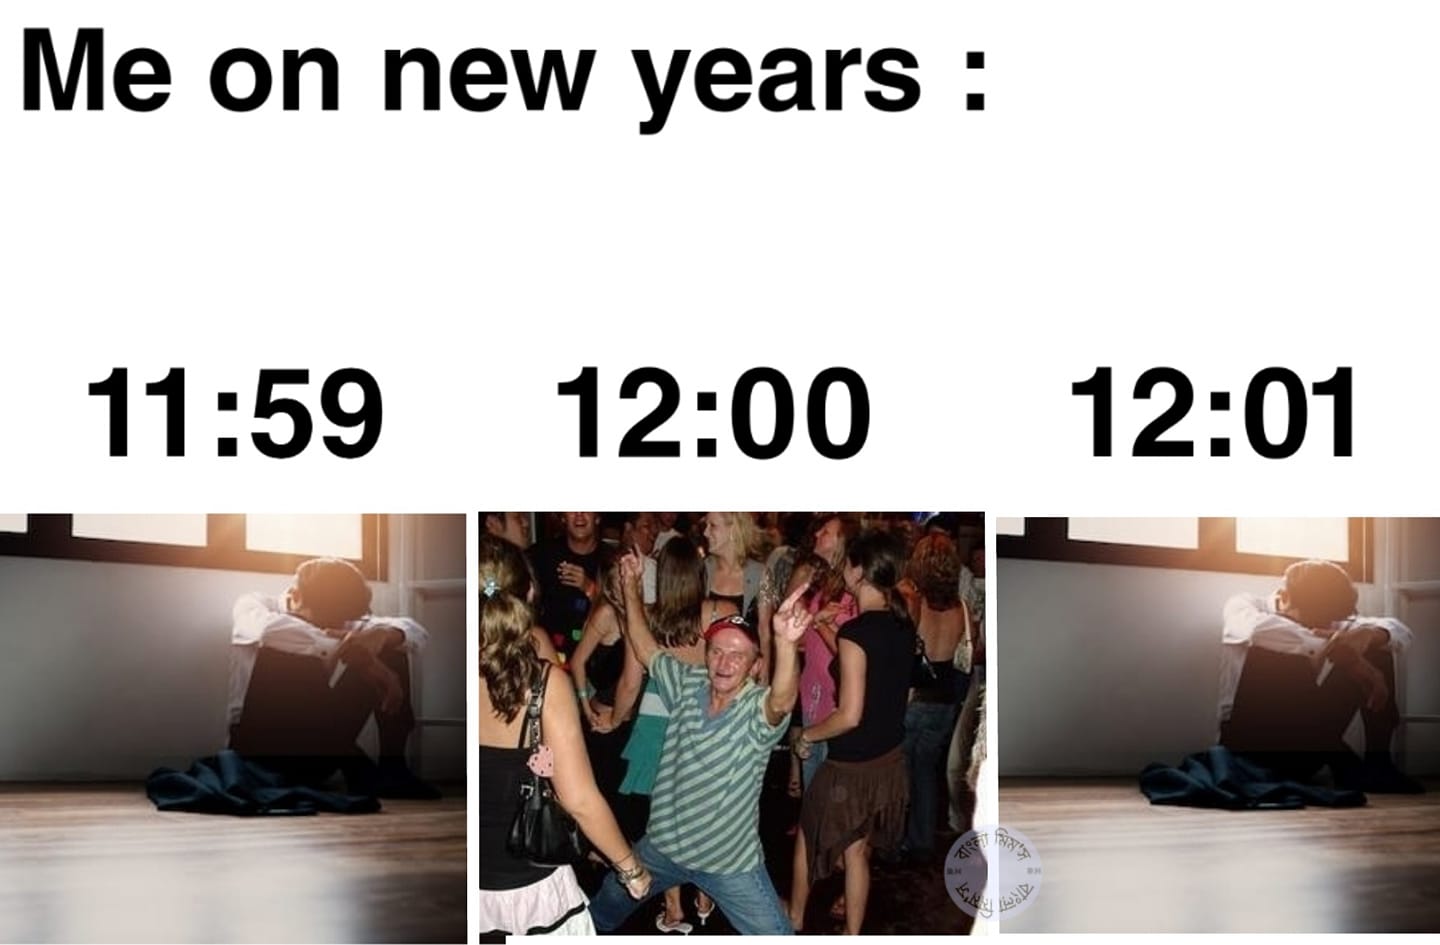
Caption: Me on new years:     11:59      12:00      12:01
Label: non-hate